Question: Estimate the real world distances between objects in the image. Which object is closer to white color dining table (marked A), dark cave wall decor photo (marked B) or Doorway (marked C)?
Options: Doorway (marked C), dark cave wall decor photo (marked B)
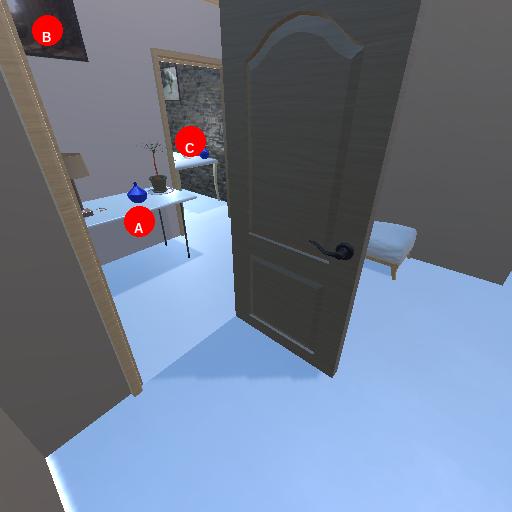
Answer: Doorway (marked C)